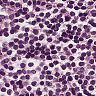
Metastatic tissue present: no